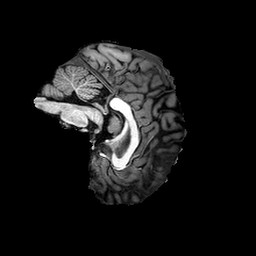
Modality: T1w
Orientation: sagittal